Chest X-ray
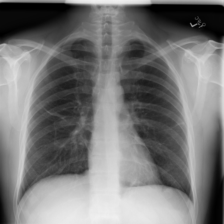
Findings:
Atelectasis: positive
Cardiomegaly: negative
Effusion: negative
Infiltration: negative
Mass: negative
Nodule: negative
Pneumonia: negative
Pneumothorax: negative
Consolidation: negative
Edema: negative
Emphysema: negative
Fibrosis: negative
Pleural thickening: negative
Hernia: negative